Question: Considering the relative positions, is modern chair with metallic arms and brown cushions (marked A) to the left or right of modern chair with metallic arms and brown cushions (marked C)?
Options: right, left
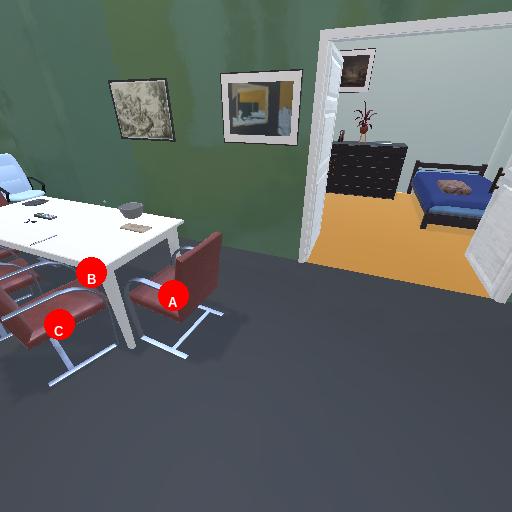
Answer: right